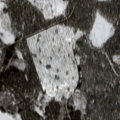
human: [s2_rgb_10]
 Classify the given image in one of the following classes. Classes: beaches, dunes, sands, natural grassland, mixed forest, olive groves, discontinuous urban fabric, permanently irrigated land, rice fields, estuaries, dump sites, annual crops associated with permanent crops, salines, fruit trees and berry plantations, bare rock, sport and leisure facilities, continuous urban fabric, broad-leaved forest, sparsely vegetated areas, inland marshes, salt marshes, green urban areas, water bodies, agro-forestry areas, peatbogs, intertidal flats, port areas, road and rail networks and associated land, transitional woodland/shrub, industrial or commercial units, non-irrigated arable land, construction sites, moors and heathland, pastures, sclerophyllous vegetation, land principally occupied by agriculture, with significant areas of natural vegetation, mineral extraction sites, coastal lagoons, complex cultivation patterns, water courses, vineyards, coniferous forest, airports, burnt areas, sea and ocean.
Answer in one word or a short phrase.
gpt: coniferous forest, water bodies